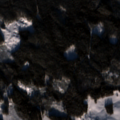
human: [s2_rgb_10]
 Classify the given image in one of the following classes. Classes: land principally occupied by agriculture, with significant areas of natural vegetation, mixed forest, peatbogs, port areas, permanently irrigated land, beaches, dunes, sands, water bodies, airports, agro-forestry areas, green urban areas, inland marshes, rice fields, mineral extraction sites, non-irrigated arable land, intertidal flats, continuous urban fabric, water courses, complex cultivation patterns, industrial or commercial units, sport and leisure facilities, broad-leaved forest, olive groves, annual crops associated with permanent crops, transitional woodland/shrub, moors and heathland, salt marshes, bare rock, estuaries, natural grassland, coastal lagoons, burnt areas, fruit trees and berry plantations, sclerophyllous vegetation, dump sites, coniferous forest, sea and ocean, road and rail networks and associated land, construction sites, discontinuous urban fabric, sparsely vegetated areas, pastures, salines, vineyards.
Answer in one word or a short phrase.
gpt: land principally occupied by agriculture, with significant areas of natural vegetation, coniferous forest